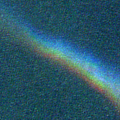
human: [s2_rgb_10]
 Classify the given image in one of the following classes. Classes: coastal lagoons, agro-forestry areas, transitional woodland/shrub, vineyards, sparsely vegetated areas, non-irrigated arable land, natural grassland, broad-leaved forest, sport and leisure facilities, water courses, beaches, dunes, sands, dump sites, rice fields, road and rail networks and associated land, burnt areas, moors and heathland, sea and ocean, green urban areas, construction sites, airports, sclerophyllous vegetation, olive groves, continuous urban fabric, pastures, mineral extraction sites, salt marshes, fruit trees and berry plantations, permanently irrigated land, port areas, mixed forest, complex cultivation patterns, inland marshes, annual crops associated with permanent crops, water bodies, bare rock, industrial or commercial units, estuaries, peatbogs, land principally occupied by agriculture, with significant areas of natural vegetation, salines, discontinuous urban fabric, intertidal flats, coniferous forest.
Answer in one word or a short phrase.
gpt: sea and ocean